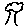
Label: tree